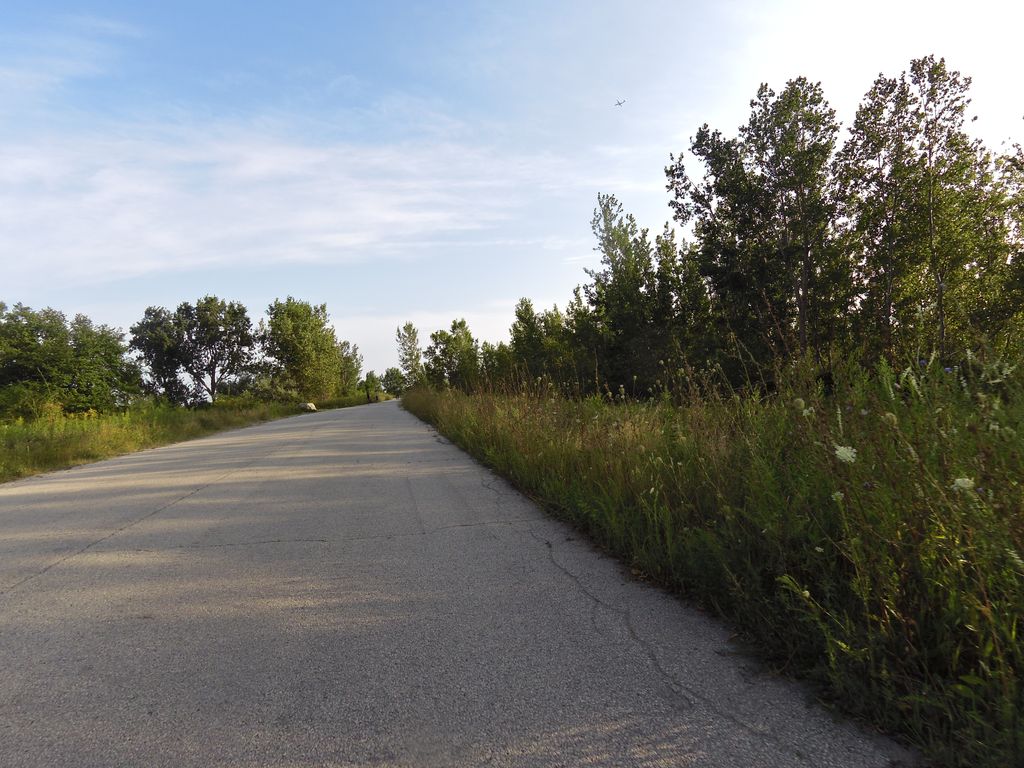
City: toronto